Current action and preconditions to check: trajectory_clear

Your task: For each precondition in the list above, predict whether it will hold at this action.

Consider the current scene as observed from the mobile robot's camera, and analyze the predicted future states of all dynamic agents (e.g., people, animals, vehicles, or any moving entities) within the NEXT SECOND.

IMPORTANT: Only answer "very likely" if you are absolutely certain—based on strong, clear evidence—that a dynamic agent will violate the precondition in the predicted future state. Do NOT answer "very likely" for unlikely, ambiguous, or low-probability risks.

Ask yourself for each precondition: Is there a high probability, with clear and convincing evidence, that the predicted future states of any dynamic agent will interfere with the predicted future state of the currently executing action within the NEXT SECOND, causing that precondition to fail?

Assess the risk level based on these predictions. Use "likely" or "very likely" if motions create a clear risk of interference.

Use "neutral" or "improbable" if agents are nearby but their predicted paths are clearly diverging or non-conflicting.

Failure Risk Categories: "very improbable", "improbable", "neutral", "likely", "very likely"

Answer Format: Output ONLY the probability_of_failure value from these categories: "very improbable", "improbable", "neutral", "likely", "very likely"

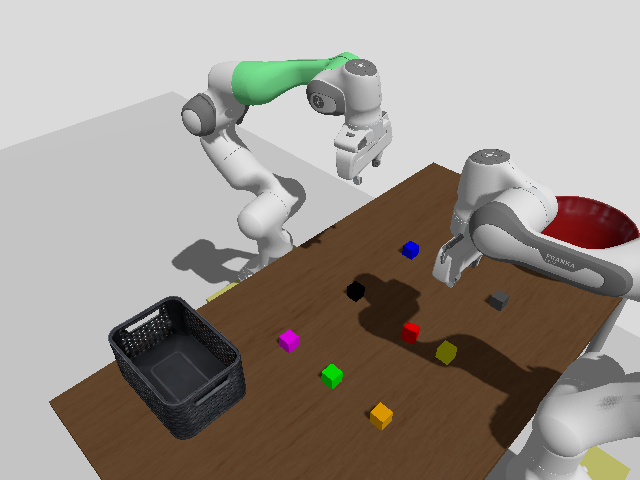

Answer: very improbable